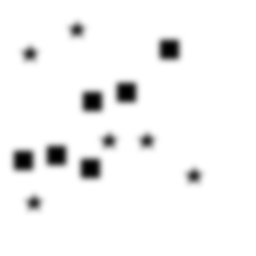
Squares: 6
Triangles: 0
Stars: 6
Total shapes: 12